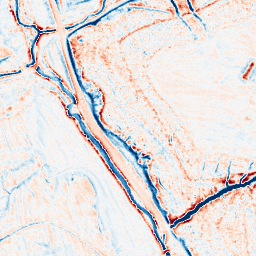
Category: edge_preserving
Decomposition family: anisotropic_diffusion
Decomposition parameters: iterations: 20
kappa: 30
gamma: 0.15
Upsampling method: sinc_hamming
Upsampling parameters: scale: 8
kernel_size: 16
Upsampling scale: 8